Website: macys
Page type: billing-address
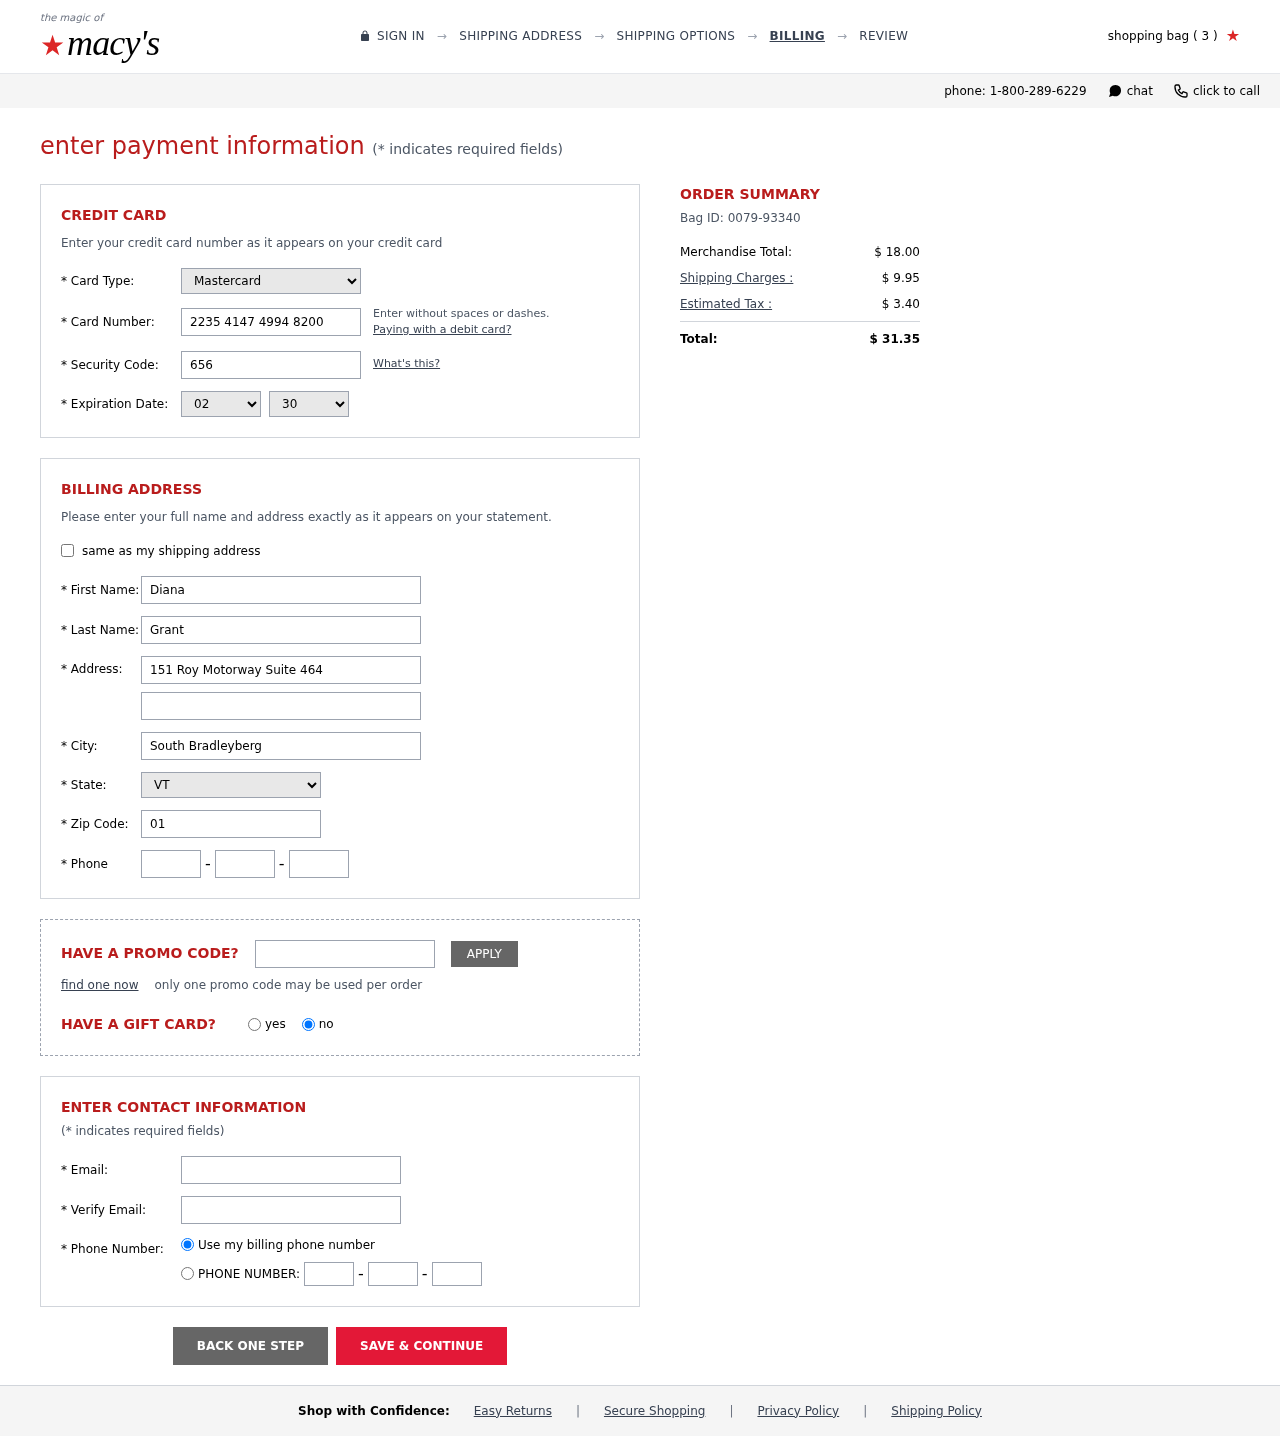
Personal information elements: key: PII_CARD_CVV
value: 656
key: PII_CARD_EXPIRY_MONTH
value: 02
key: PII_CARD_EXPIRY_YEAR
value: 30
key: PII_CARD_NUMBER
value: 2235 4147 4994 8200
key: PII_CARD_TYPE
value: Mastercard
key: PII_CITY
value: South Bradleyberg
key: PII_EMAIL
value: dgrant@gmail.com
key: PII_FIRSTNAME
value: Diana
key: PII_LASTNAME
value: Grant
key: PII_PHONE_AREA
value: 761
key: PII_PHONE_PREFIX
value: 700
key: PII_PHONE_SUFFIX
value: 4130
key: PII_POSTCODE
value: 01966
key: PII_STATE_ABBR
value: VT
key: PII_STREET
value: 151 Roy Motorway Suite 464
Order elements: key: ORDER_NUM_ITEMS
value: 3
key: ORDER_ID
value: Bag ID: 0079-93340
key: ORDER_SUBTOTAL
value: $ 18.00
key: ORDER_SHIPPING_COST
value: $ 9.95
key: ORDER_TAX
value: $ 3.40
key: ORDER_TOTAL
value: $ 31.35